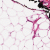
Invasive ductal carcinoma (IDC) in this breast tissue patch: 0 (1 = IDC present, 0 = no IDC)